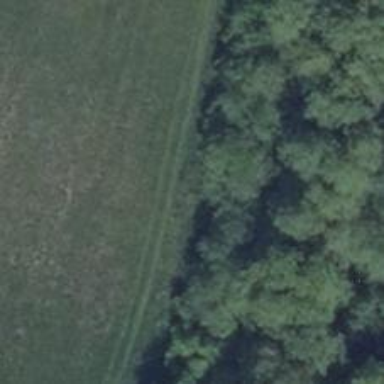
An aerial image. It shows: Hunting stand.